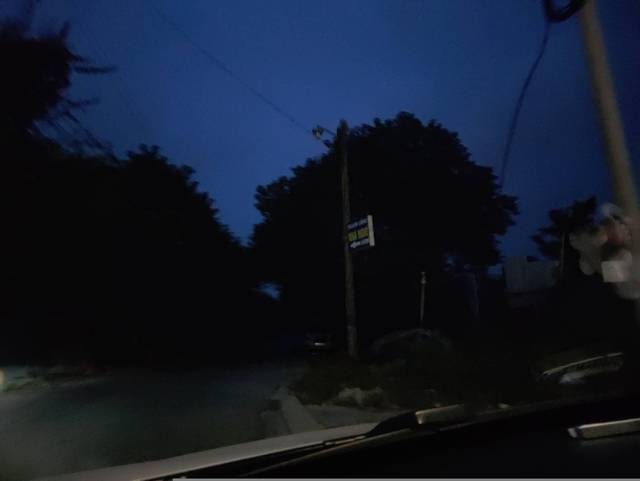
Region: Vietnam
Coordinates: 20.997, 105.771